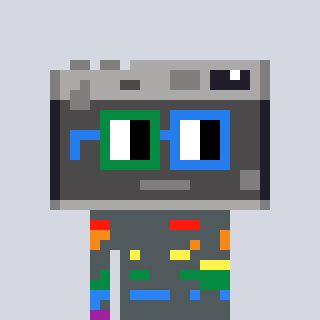
a pixel art character with square green and blue glasses, a camera-shaped head and a peachy-colored body on a cool background